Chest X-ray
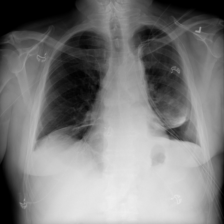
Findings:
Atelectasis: positive
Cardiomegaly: negative
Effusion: negative
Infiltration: negative
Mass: negative
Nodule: negative
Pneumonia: negative
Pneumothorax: positive
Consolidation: negative
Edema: negative
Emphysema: negative
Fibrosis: negative
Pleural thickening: negative
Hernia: negative